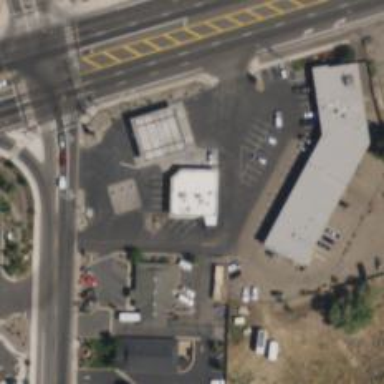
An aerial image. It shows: Convenience shop.